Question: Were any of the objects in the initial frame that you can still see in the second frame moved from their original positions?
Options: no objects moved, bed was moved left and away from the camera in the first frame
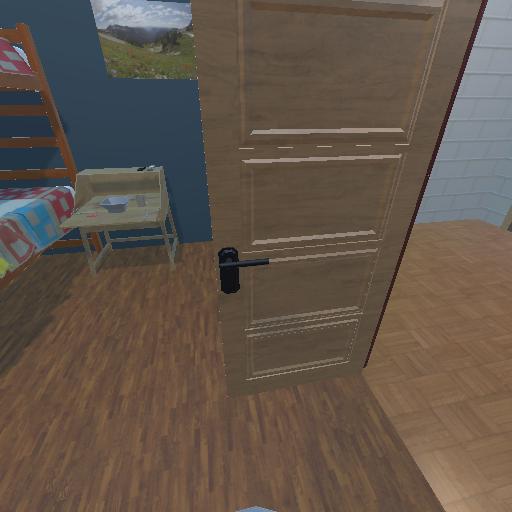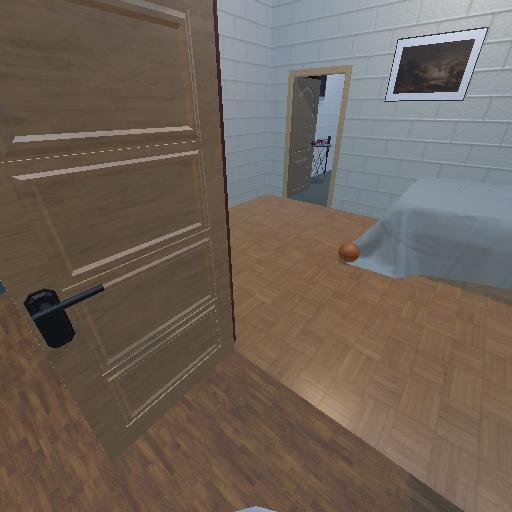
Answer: no objects moved